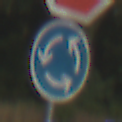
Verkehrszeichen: Kreisverkehr
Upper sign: Stop
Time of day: SunriseSunset
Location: Outdoor (Nature)
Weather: PartlyCloudy
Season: NotSpecified
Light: Natural